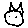
Label: cat